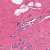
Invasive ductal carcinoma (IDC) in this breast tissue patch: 0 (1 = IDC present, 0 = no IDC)